Interaction volume radius: 5 \u00c5
Interaction volume height: 20 \u00c5
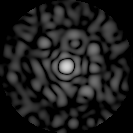
Disorder parameter: 0.8392